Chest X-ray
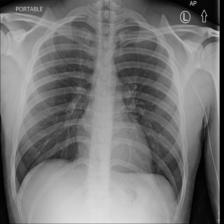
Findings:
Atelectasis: negative
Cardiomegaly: negative
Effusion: negative
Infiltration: negative
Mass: negative
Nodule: negative
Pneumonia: negative
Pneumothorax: negative
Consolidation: negative
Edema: negative
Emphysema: negative
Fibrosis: negative
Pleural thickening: negative
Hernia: negative